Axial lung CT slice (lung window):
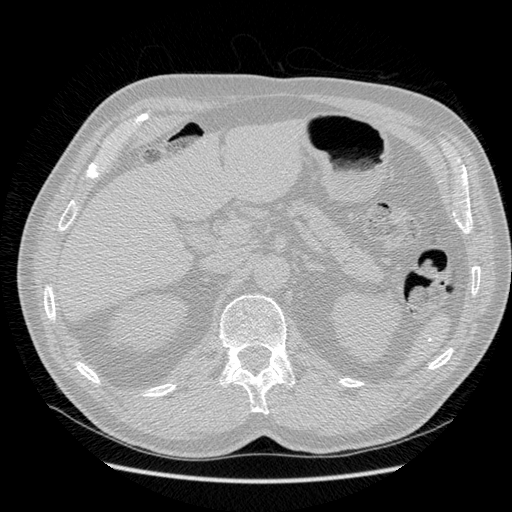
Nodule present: no